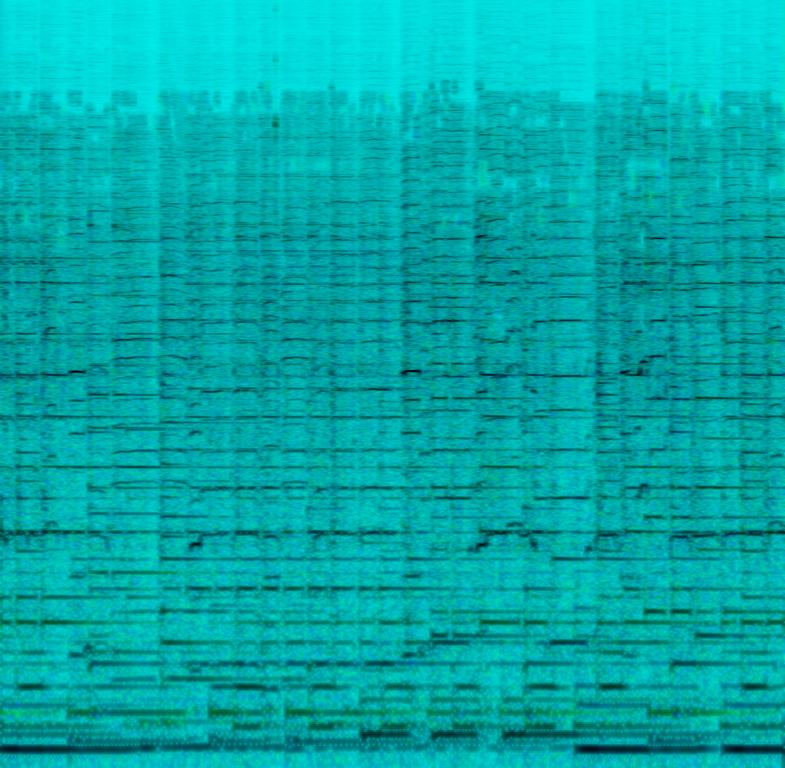
This folk song features a male voice singing the main melody. The voice is loud and not modulated. This is accompanied by a violin and a harp. The violins are playing high pitched notes. The harp is playing a repetitive phrase. There is no percussion in the song. This song can be played in a village style movie.